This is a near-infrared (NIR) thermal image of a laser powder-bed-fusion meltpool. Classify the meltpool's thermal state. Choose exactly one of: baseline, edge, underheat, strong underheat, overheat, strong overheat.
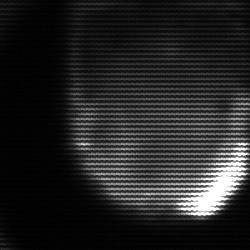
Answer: edge